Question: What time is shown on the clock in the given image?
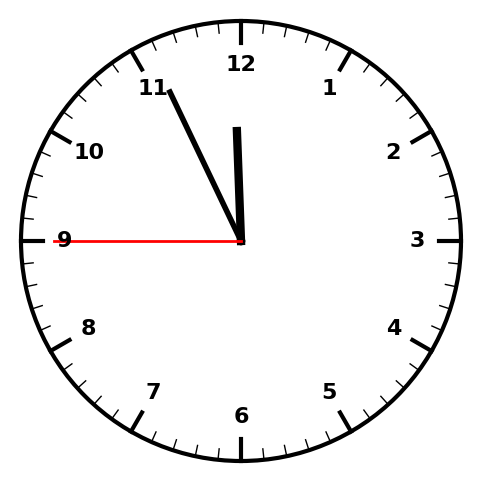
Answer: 11:55:45